Field crop: maize
Growth stage: 2
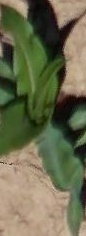
Species: maize